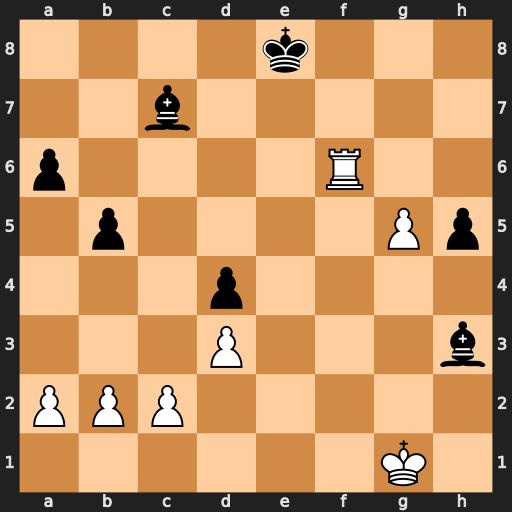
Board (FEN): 4k3/2b5/p4R2/1p4Pp/3p4/3P3b/PPP5/6K1
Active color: w
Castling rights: -
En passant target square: -
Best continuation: g6 Be5 g7 Bxf6 g8=Q+